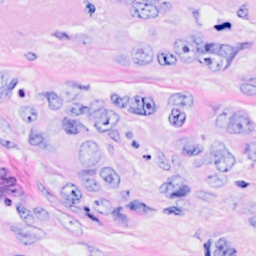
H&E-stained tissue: Breast